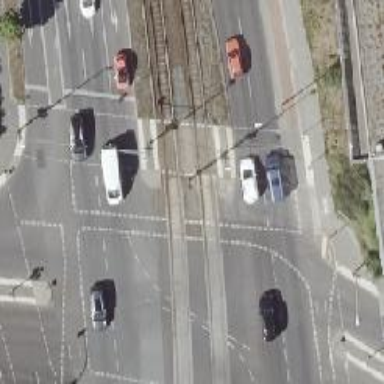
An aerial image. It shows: Tram crossing with traffic signals.